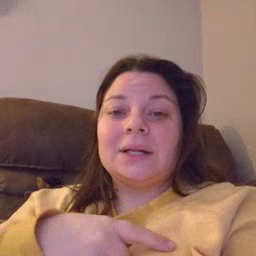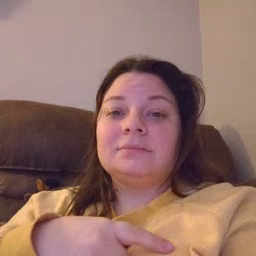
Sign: green